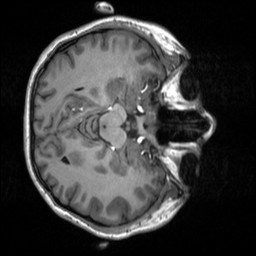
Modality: T1w
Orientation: axial
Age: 24
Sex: female
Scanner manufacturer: siemens
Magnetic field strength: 3 T
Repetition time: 2.53 s
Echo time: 0.00219 s